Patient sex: M
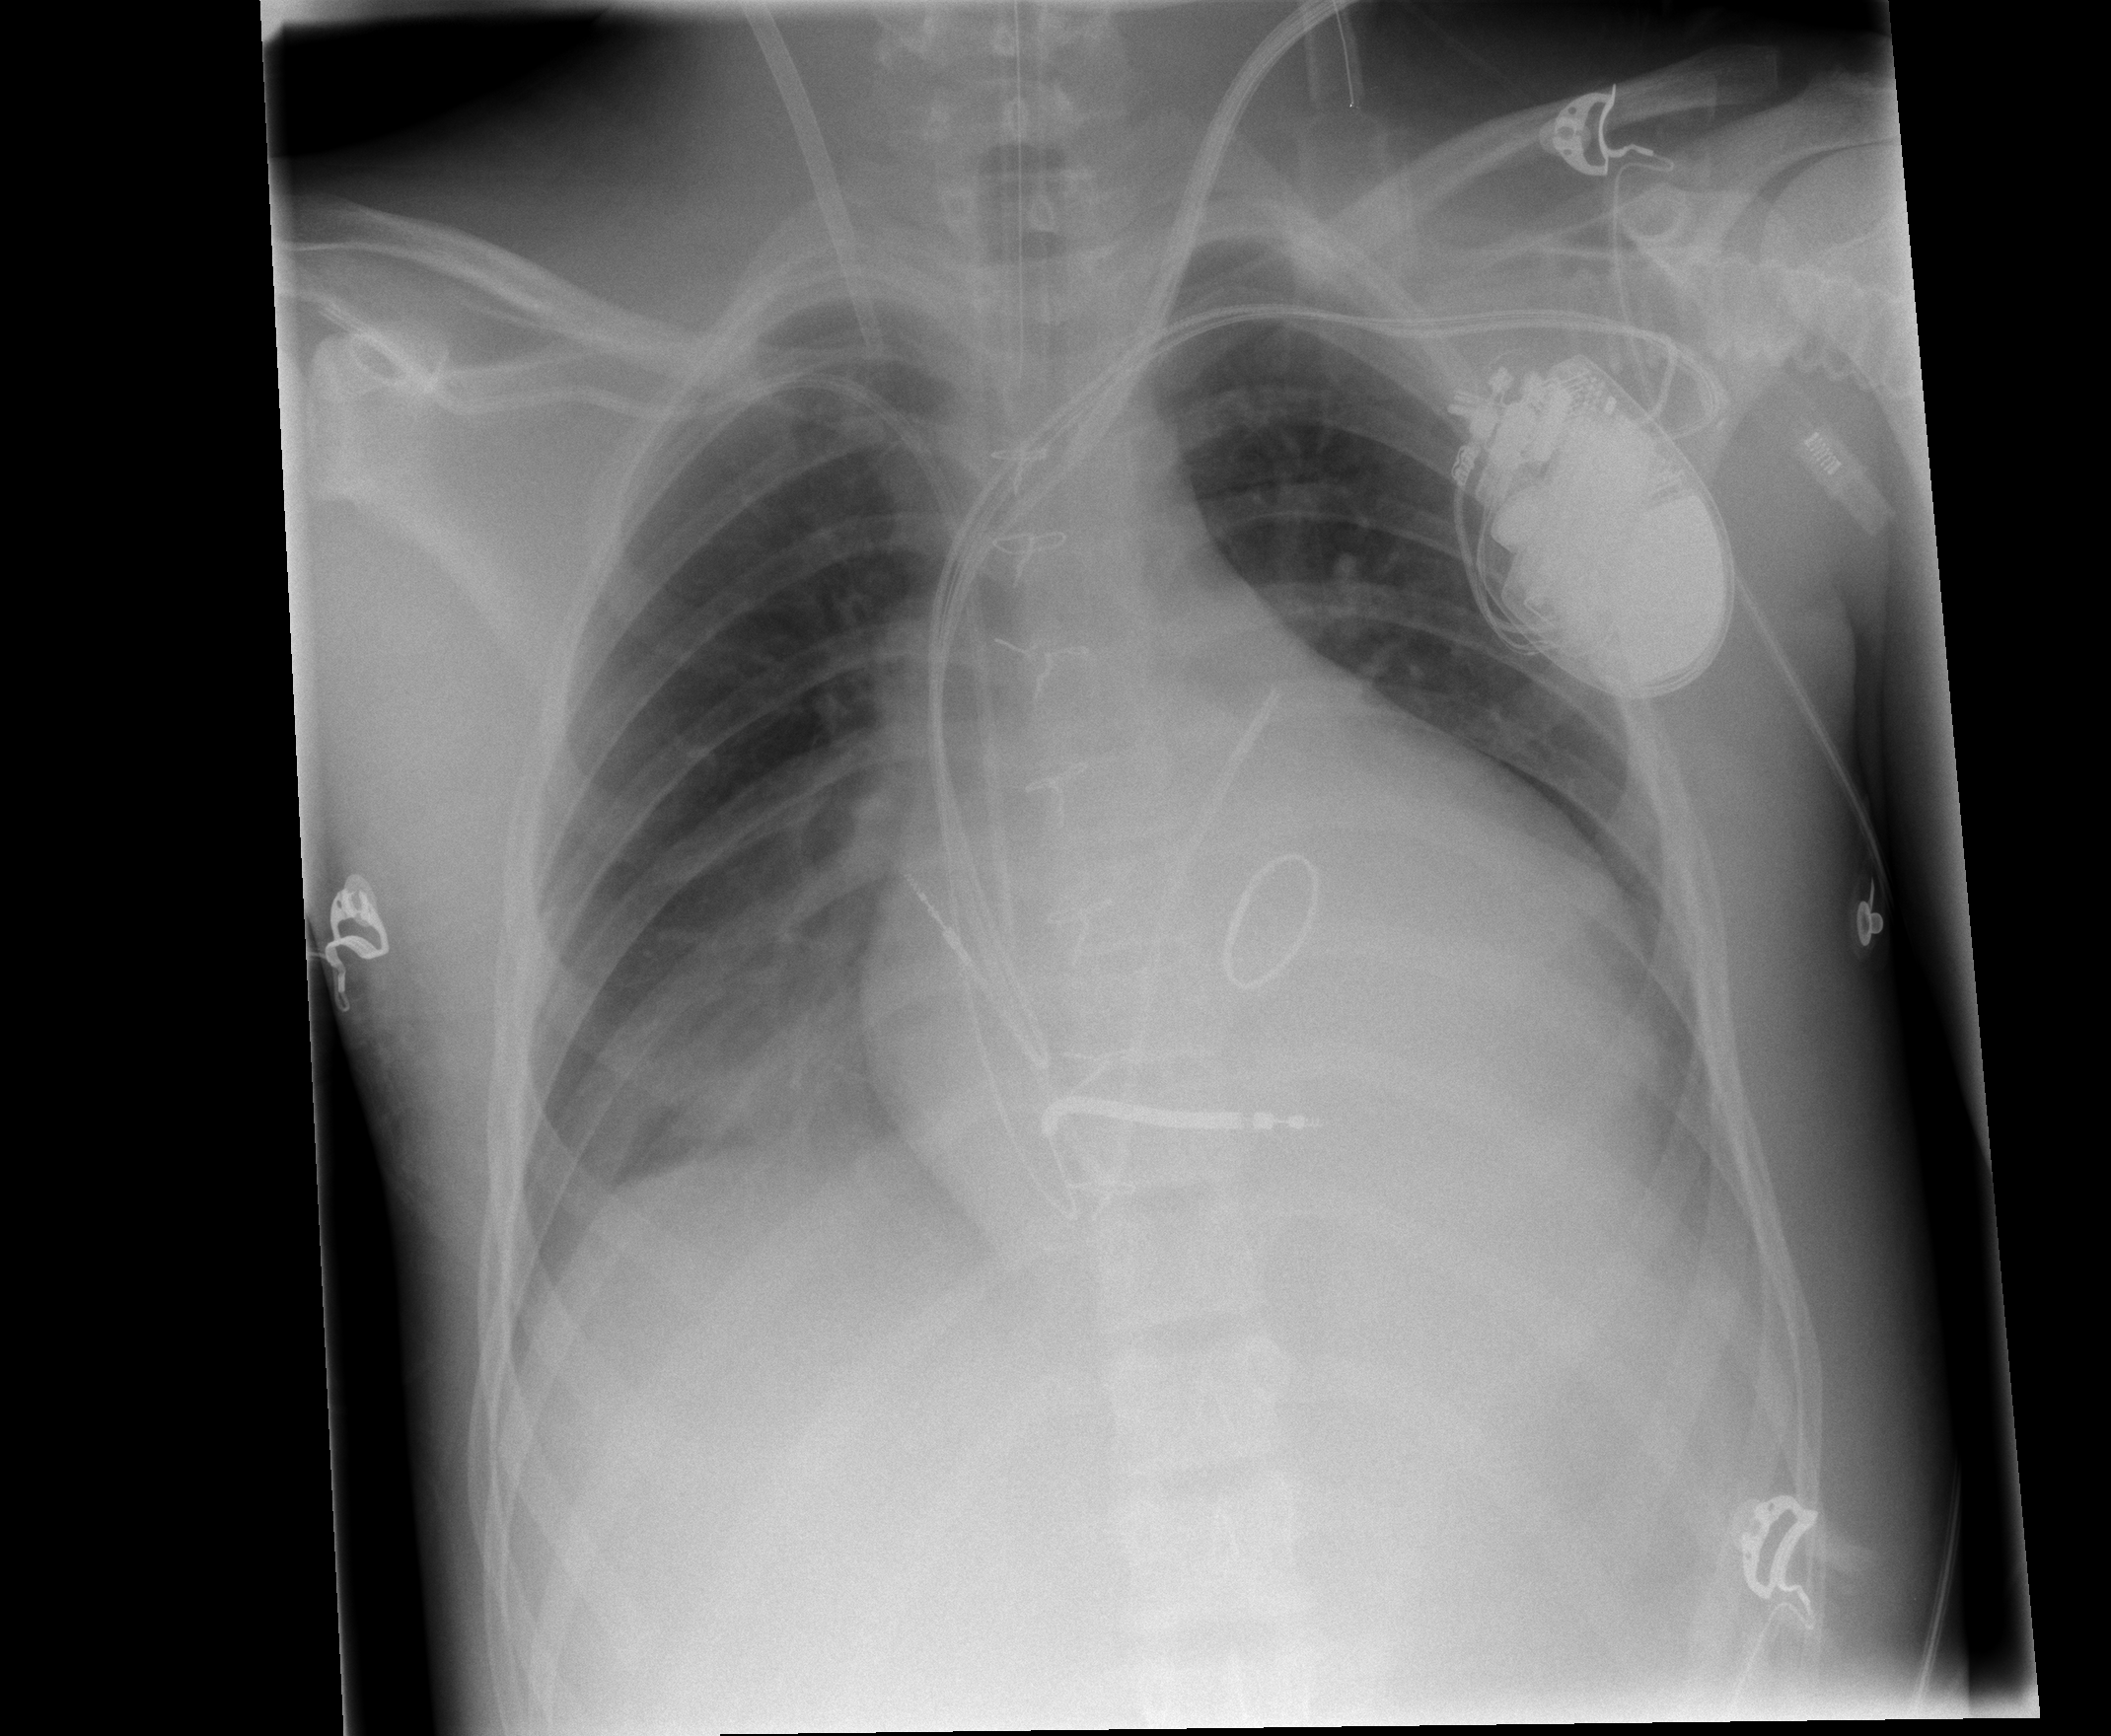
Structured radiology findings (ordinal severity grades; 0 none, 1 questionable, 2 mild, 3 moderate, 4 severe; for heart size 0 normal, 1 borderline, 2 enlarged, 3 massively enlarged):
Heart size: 2
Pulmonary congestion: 1
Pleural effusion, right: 1
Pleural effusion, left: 1
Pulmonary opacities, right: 0
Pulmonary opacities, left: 0
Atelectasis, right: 1
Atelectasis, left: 1